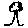
Label: tree